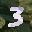
Label: 3